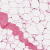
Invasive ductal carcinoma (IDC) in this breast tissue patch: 0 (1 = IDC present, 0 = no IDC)